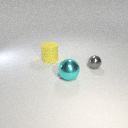
large yellow rubber cylinder to the left of large cyan metal sphere